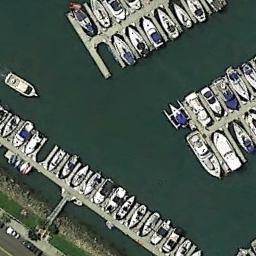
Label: harbor